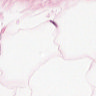
Metastatic tissue present: no